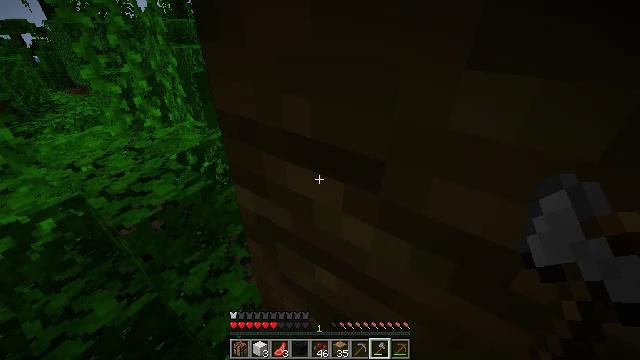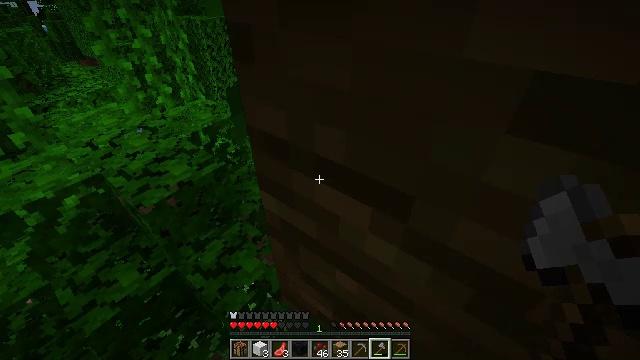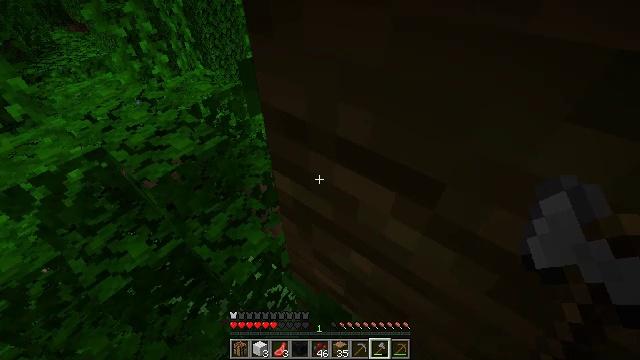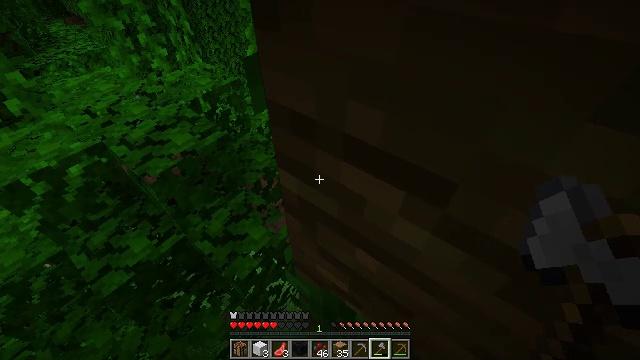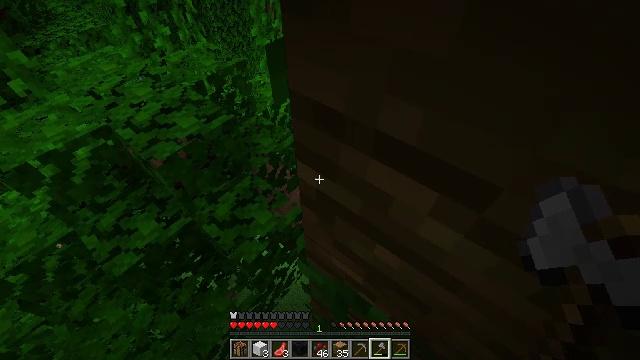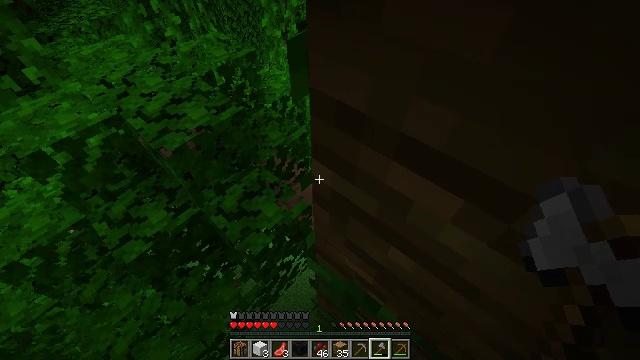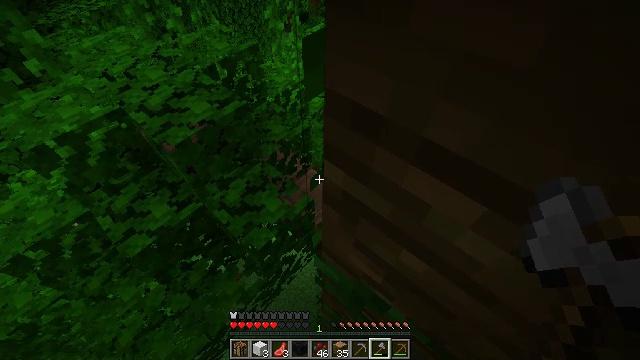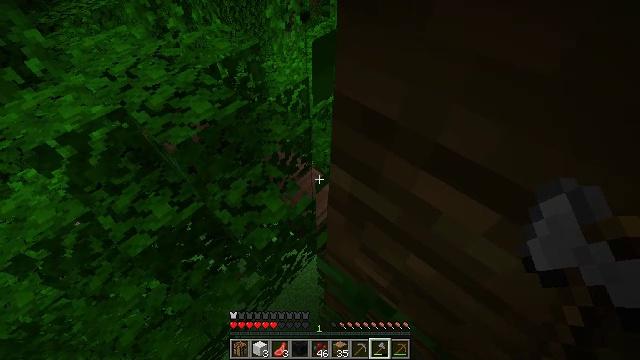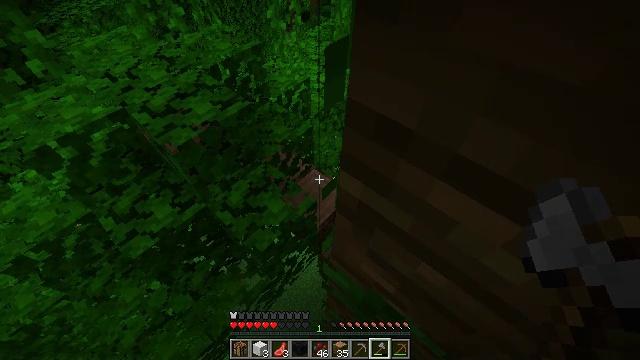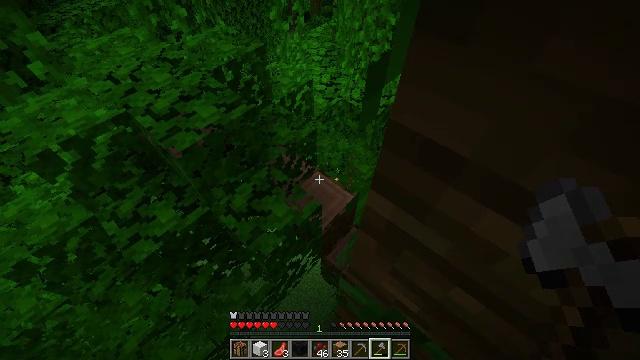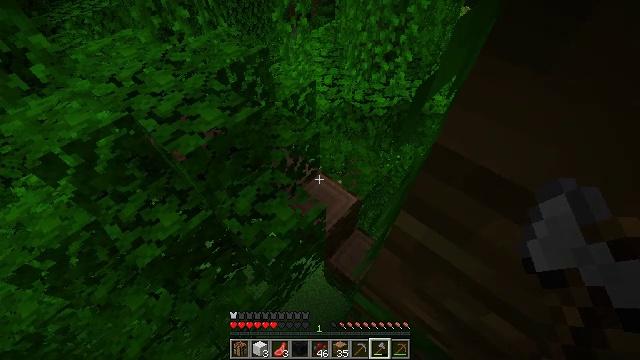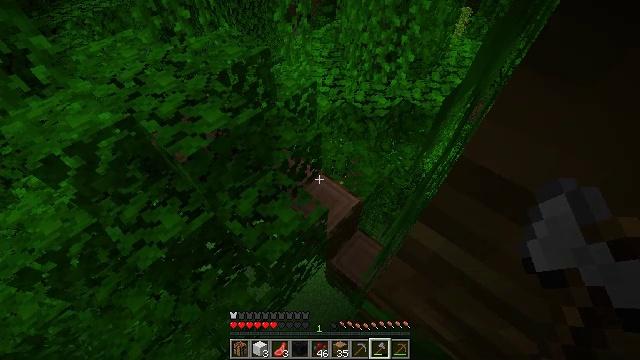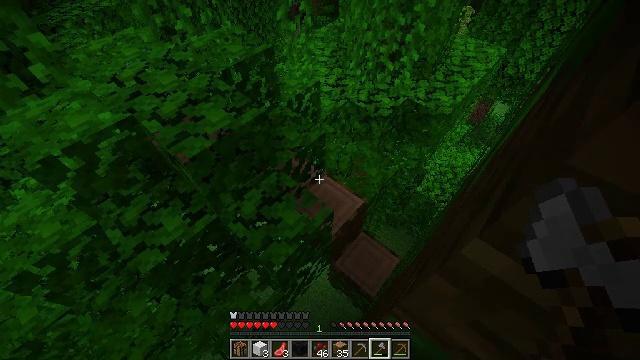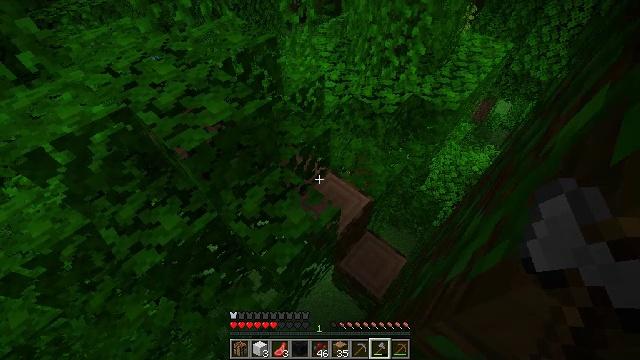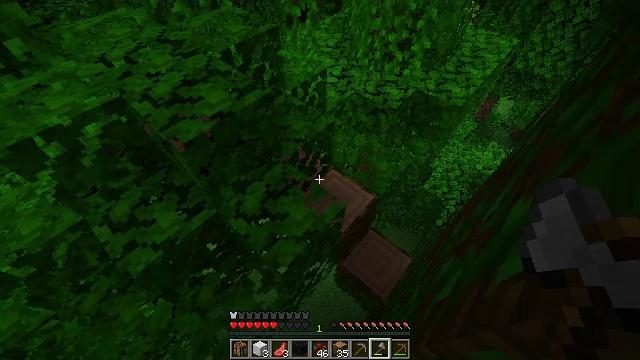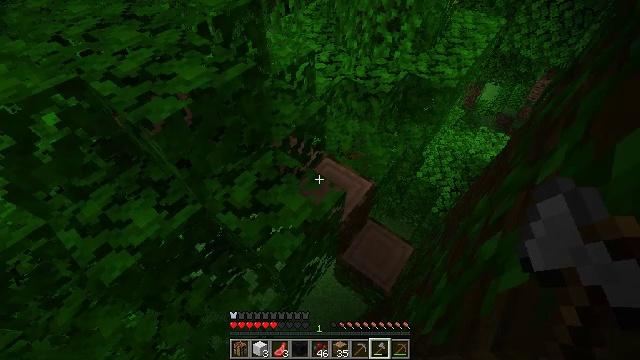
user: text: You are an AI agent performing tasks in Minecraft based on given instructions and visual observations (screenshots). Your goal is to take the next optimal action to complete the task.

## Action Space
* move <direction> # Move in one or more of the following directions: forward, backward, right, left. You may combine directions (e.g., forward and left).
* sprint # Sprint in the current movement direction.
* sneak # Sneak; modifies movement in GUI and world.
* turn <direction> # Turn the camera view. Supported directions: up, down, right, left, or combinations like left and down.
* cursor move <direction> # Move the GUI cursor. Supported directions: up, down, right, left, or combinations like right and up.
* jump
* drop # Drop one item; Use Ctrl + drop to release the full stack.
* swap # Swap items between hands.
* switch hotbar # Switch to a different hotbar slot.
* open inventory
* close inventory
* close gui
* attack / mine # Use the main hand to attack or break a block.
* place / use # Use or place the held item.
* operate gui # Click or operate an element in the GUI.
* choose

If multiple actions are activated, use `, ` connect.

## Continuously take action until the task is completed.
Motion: motion action
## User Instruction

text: Mine the jungle leaves to get saplings or sticks.
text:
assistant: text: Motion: move forward and move left, turn left and down
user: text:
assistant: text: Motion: move forward, turn down
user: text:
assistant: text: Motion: move forward and move right, turn down
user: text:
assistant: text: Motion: move forward and move right, turn left and down
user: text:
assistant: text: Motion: move forward and move right, turn left and down
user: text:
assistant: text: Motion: move forward and move right, turn down
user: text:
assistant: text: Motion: move forward
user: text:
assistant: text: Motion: move forward
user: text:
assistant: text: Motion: move forward
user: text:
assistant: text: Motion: move forward
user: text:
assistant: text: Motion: move forward
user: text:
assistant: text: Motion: move forward
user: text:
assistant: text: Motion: move forward
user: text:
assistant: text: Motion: move forward
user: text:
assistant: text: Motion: move forward, turn right
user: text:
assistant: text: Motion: move forward, turn right
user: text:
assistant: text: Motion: move forward, turn right
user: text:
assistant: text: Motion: move forward, turn right
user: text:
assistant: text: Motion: move forward, turn right
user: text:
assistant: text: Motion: move forward, turn right
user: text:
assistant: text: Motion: move forward and move left, jump
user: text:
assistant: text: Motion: move forward and move left, jump
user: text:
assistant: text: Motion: move forward and move left, jump
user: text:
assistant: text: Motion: move forward and move left, turn right, jump
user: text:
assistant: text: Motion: move forward and move left, turn right, jump
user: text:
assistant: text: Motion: move forward and move left, turn right and up, jump
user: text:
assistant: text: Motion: move forward and move left, turn right and up, jump
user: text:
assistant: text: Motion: move left, jump
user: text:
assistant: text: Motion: move forward and move left, jump
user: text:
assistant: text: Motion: move forward and move left